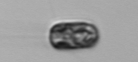
Label: Thalassiosira